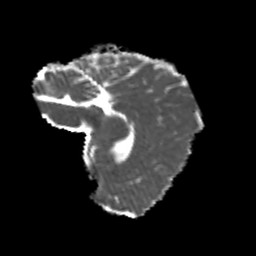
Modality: MD
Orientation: sagittal
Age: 23
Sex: female
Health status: healthy
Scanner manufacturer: philips
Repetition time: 7.393 s
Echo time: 0.08599 s